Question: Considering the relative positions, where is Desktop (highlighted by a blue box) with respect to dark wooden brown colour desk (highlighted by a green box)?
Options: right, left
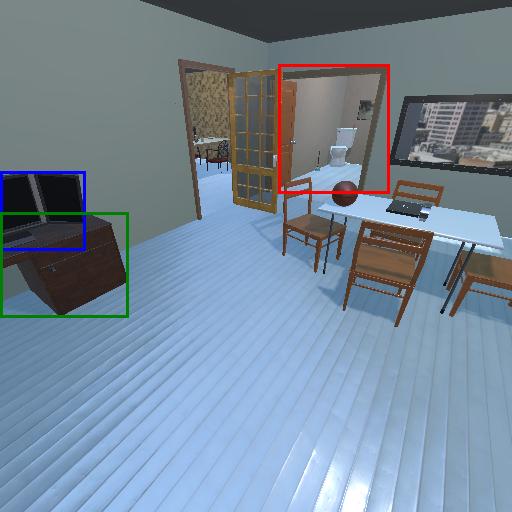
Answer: right